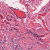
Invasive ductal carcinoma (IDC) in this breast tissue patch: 1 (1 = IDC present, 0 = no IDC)